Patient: sex M, age 71
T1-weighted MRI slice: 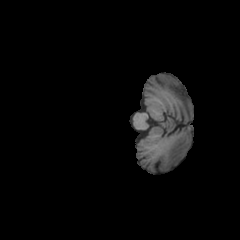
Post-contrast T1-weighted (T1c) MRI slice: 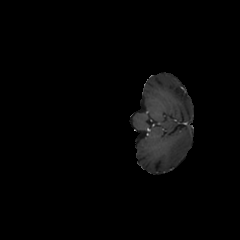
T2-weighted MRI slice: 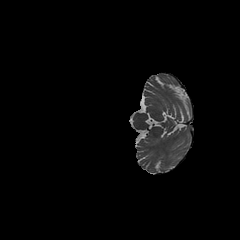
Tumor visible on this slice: no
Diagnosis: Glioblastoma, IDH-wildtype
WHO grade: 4